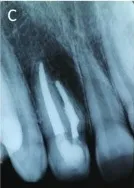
Radiographic examinations of case 1. (
C) 18 months follow-up showing new bone formation in the periapical area.
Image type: radiology (x_ray)